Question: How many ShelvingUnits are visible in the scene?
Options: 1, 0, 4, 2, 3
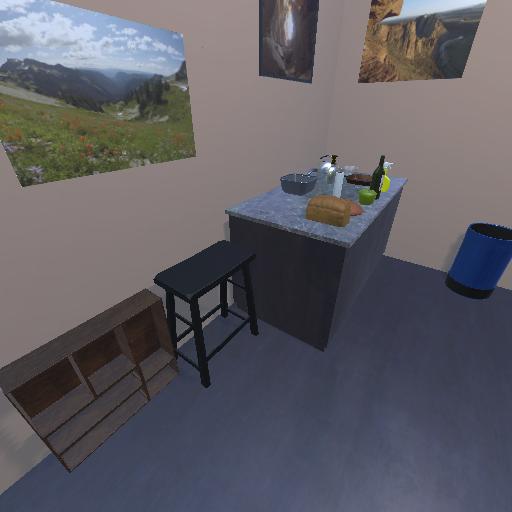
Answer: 1